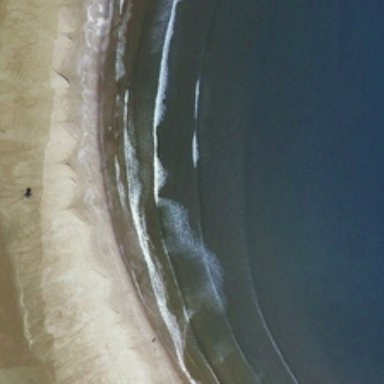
Near the beach is a vast ocean .